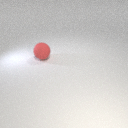
large red rubber sphere